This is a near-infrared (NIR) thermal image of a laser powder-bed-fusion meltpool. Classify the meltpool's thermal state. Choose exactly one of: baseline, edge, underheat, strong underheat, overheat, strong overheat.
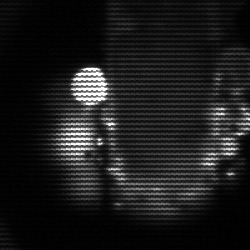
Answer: strong underheat